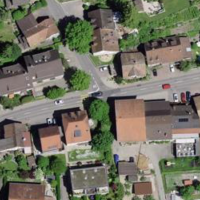
EUNIS habitat code: 55
Species observed at this site:
Zeuzera pyrina